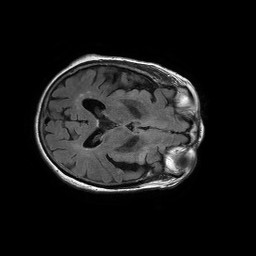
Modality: FLAIR
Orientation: axial
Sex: female
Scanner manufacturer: philips
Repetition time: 11 s
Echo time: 0.125 s